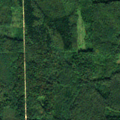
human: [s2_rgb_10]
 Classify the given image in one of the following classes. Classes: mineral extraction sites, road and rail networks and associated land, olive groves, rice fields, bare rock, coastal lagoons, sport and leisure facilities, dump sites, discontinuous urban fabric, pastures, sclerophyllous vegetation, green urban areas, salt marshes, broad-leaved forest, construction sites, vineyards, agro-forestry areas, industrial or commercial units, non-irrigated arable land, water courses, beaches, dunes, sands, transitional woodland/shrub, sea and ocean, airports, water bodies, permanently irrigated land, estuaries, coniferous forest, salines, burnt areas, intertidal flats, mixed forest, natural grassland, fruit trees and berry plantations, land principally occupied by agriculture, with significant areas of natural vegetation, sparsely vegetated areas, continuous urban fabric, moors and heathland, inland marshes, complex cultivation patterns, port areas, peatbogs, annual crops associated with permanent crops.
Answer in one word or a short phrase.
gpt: broad-leaved forest, coniferous forest, mixed forest